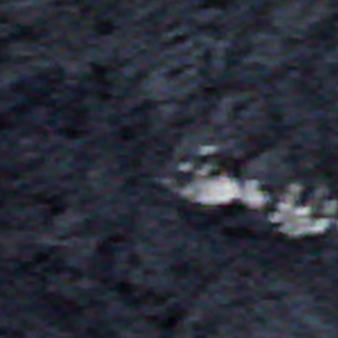
Label: other